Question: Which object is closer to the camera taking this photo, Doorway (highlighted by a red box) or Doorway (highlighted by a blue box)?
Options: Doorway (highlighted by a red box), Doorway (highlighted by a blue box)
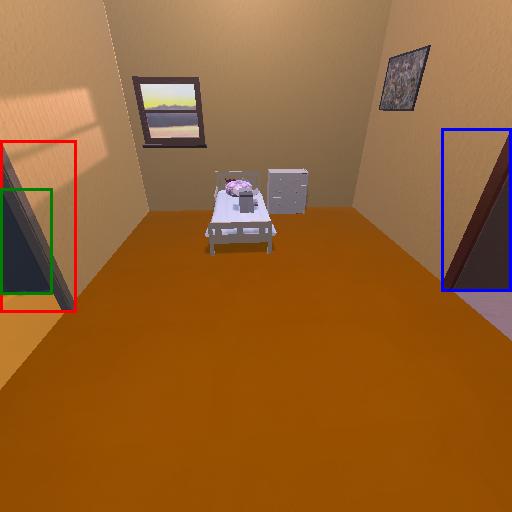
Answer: Doorway (highlighted by a red box)